Interaction volume radius: 5 \u00c5
Interaction volume height: 15 \u00c5
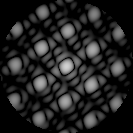
Disorder parameter: 0.1035